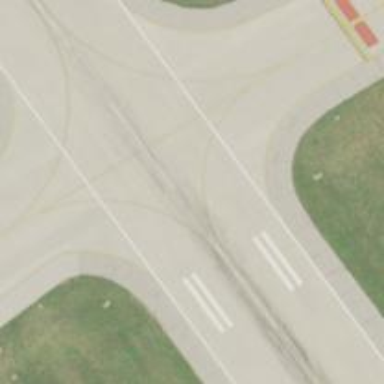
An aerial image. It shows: Image of taxiway at airport.